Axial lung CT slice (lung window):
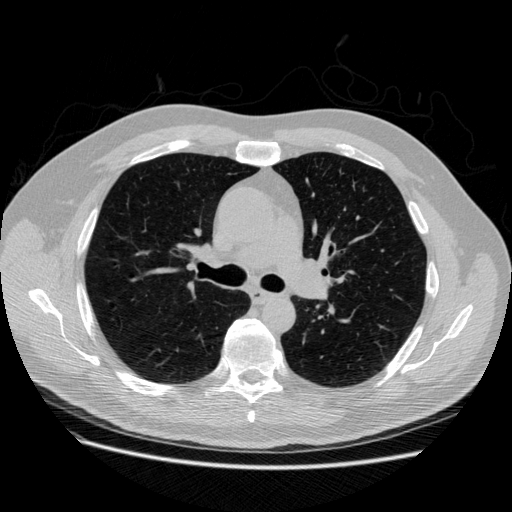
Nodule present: no